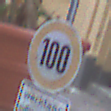
Verkehrszeichen: Geschwindigkeit100
Zusatzzeichen unten: ZeitangabenMitBeschraenkungAufWochentage7
Umgebung: Outdoor, Urban
Tageszeit: MorningAfternoon
Wetter: PartlyCloudy
Licht: Natural
Jahreszeit: NotSpecified
Kontrast: MediumContrast